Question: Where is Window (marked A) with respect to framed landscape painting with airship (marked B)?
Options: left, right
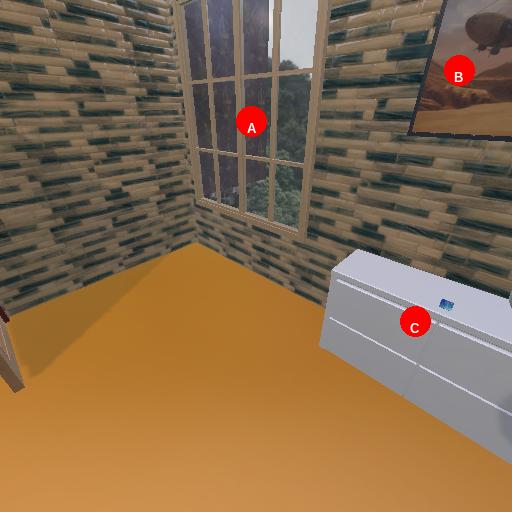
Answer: left